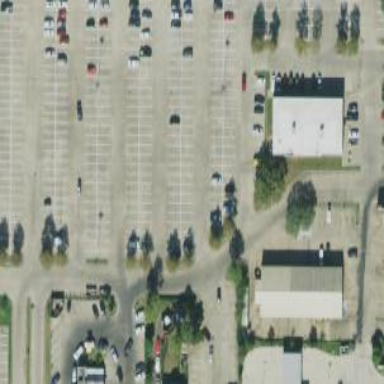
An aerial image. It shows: Parking space.